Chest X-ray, AP view. Patient: 33 years old, sex M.
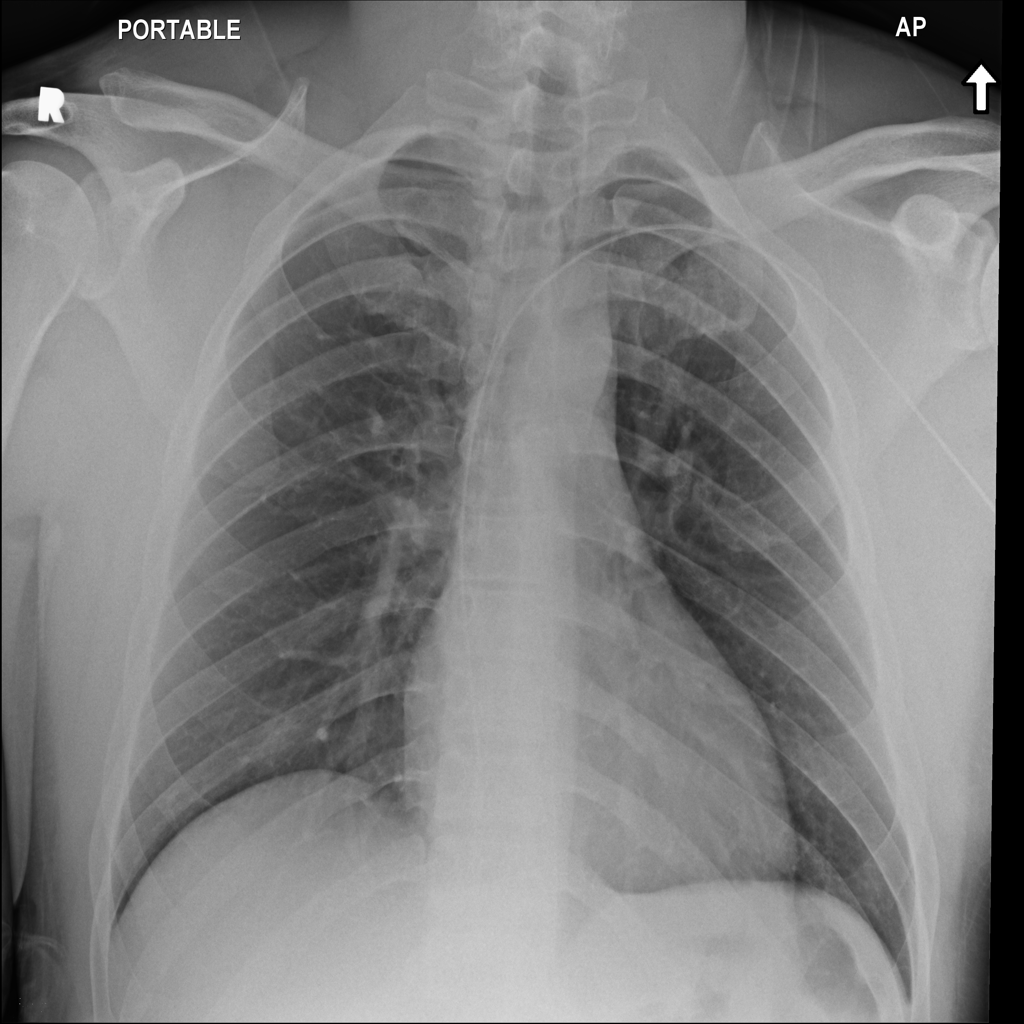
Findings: No Finding